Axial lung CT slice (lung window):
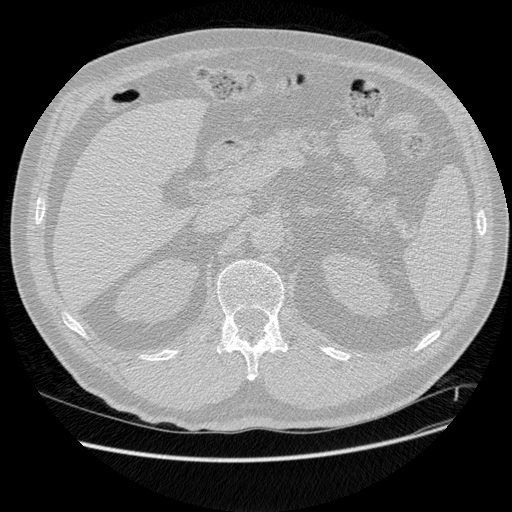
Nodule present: no